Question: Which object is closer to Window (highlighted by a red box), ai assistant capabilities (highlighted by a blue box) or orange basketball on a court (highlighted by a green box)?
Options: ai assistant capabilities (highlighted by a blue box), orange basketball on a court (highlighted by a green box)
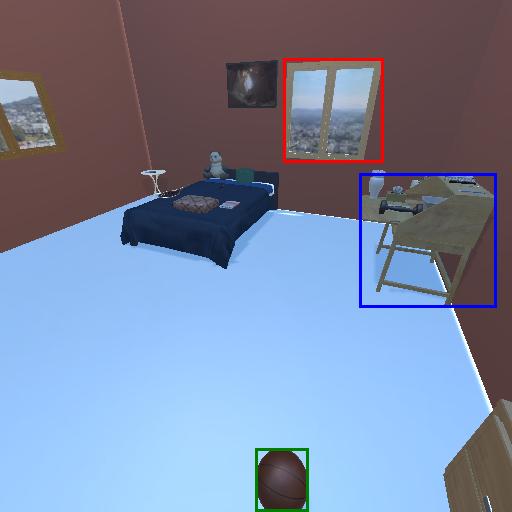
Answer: ai assistant capabilities (highlighted by a blue box)